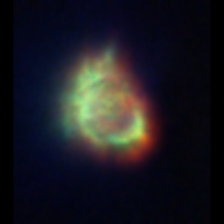
Taxon: Ciliates
Group: Other